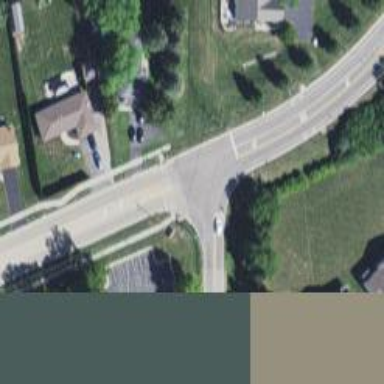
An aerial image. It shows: Stop road.